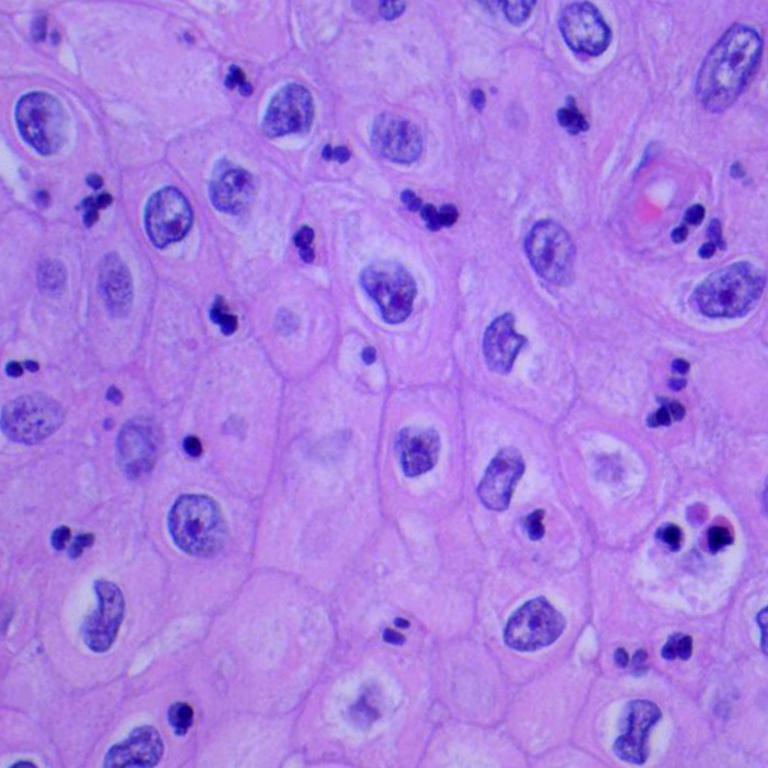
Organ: lung
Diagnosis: squamous carcinomas